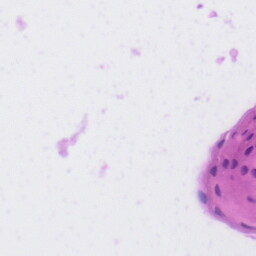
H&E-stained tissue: Tonsil